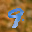
Label: 9